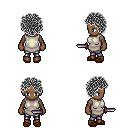
a pixel art fantasy rpg character, female body template, human, dark skin, white tunic, metal pants, gray curly afro hairstyle, brown slippers, dagger, four views (front, back, left, right), 2x2 character sprite sheet, small pixel art, hard edges, no anti-aliasing